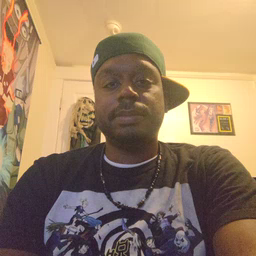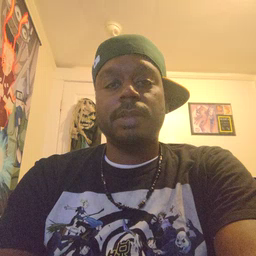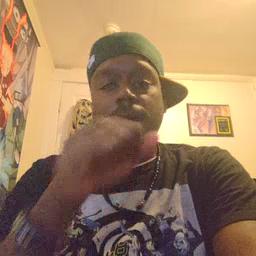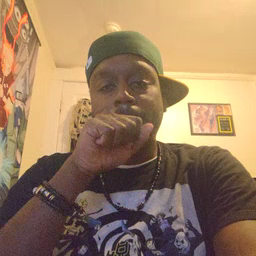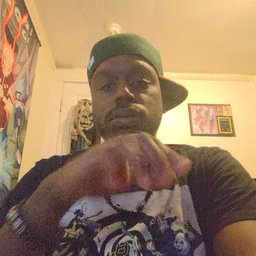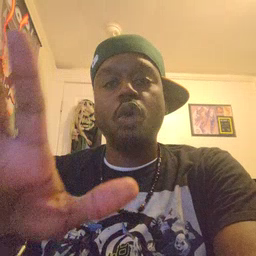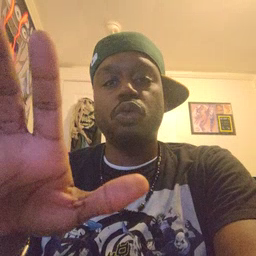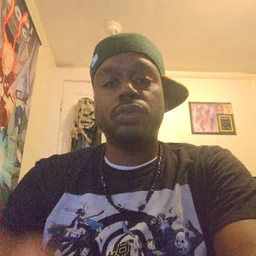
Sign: blow